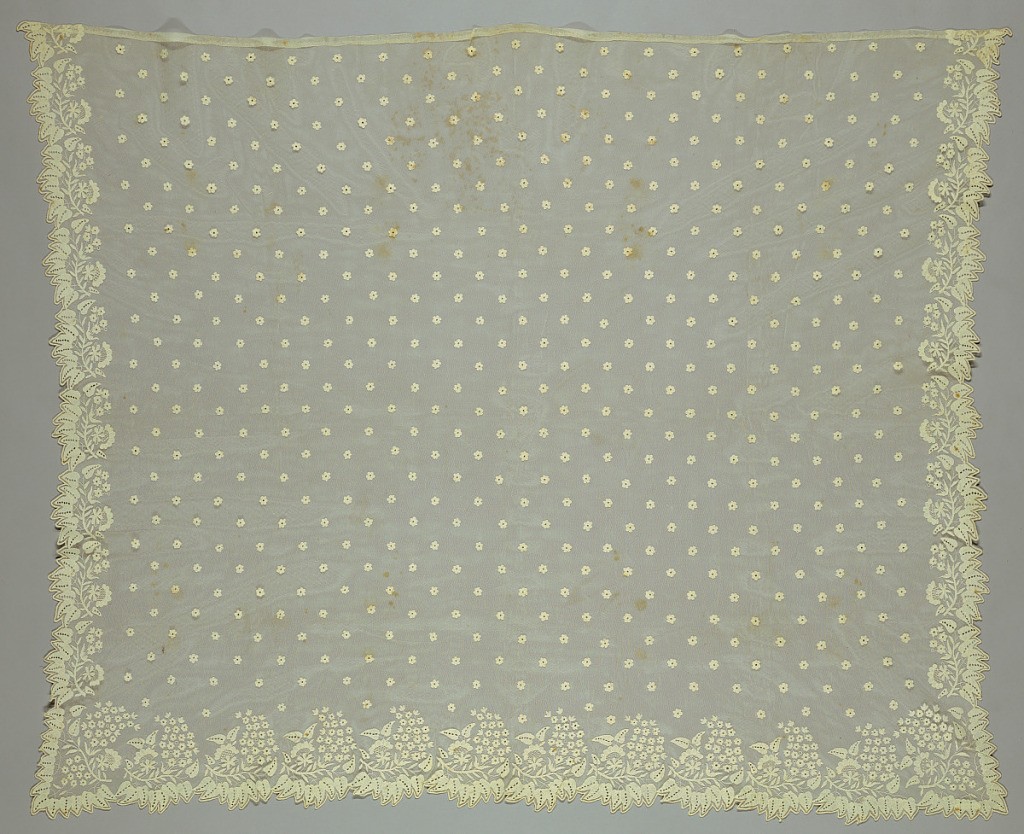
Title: Bonnet veil
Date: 1800–1850
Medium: linen Technique: needlework on net
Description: Bonnet veil of embroidered net with a floral border on three sides with the widest border at the bottom edge. Border has a pattern of flower clusters and leaves with small flower heads scattered across the field.